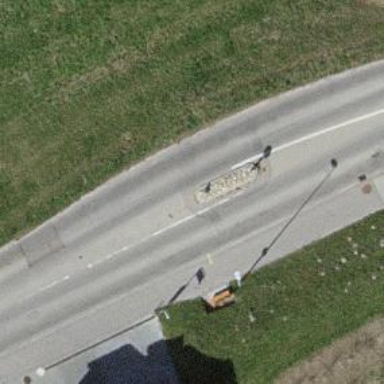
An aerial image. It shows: Tertiary road.